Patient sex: M
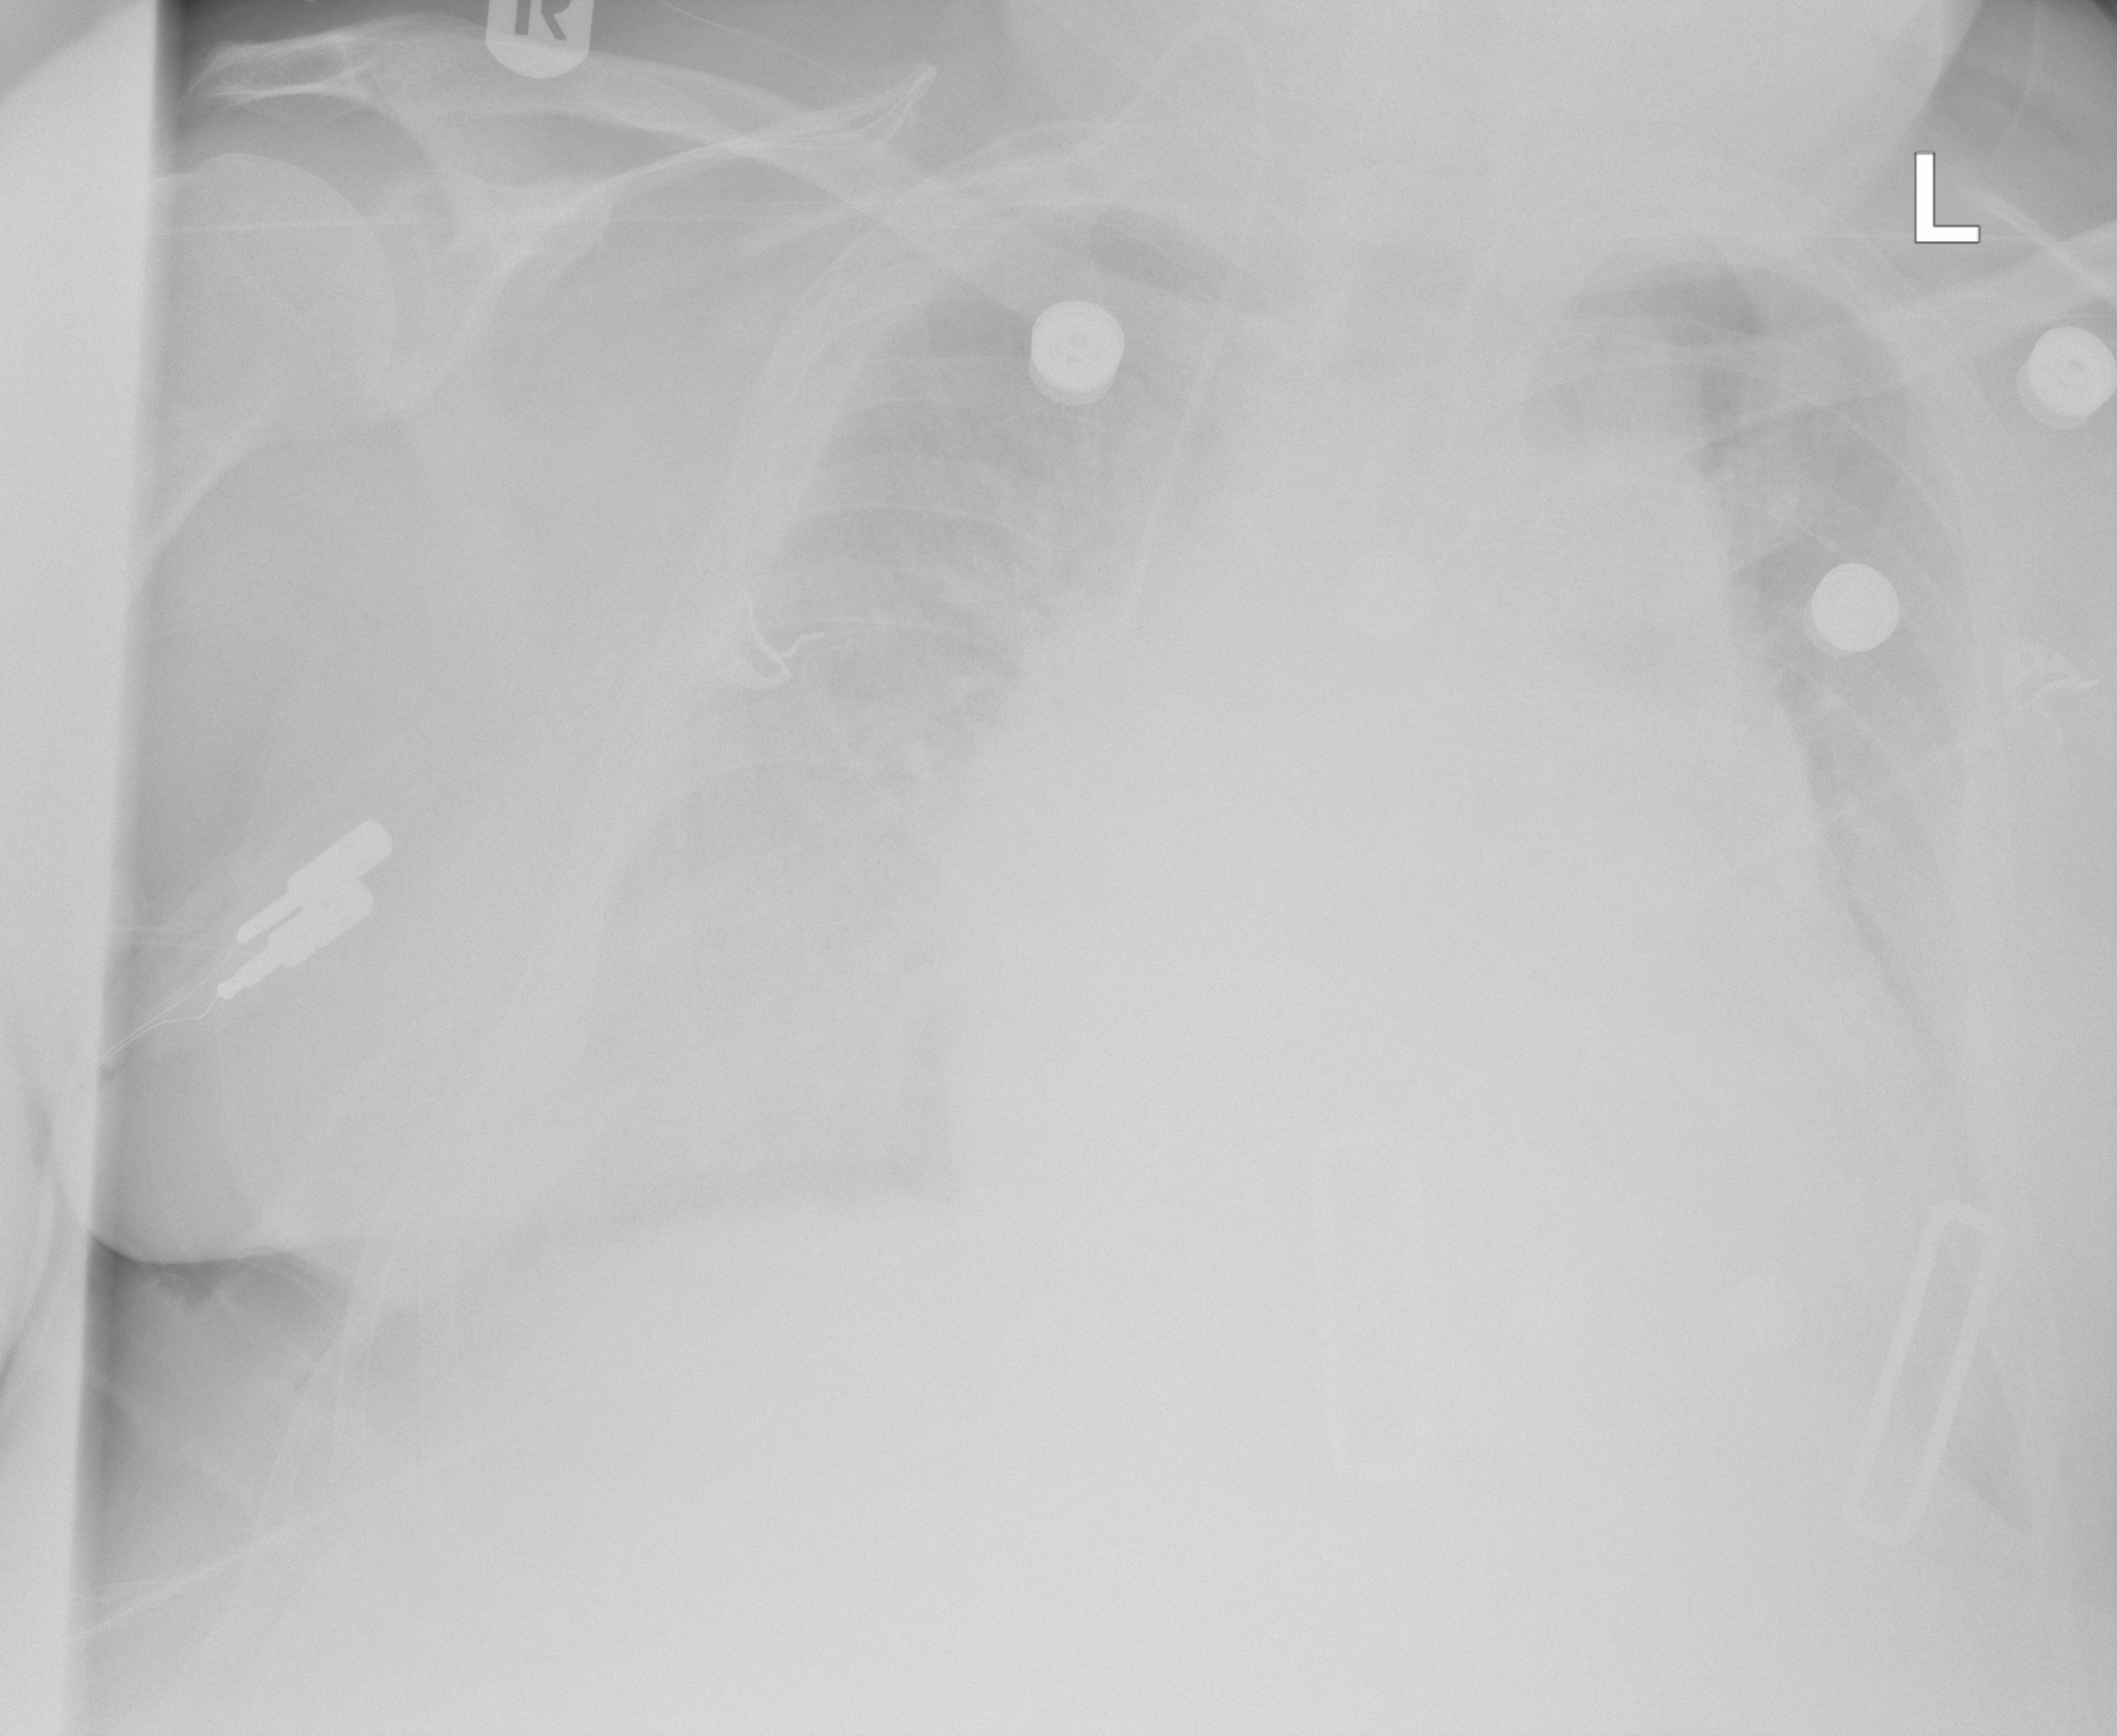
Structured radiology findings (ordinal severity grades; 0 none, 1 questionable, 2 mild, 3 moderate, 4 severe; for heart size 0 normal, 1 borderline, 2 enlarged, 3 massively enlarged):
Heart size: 3
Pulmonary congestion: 2
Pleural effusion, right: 2
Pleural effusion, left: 2
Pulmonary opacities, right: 2
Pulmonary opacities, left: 2
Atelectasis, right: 2
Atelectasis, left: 2